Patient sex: F
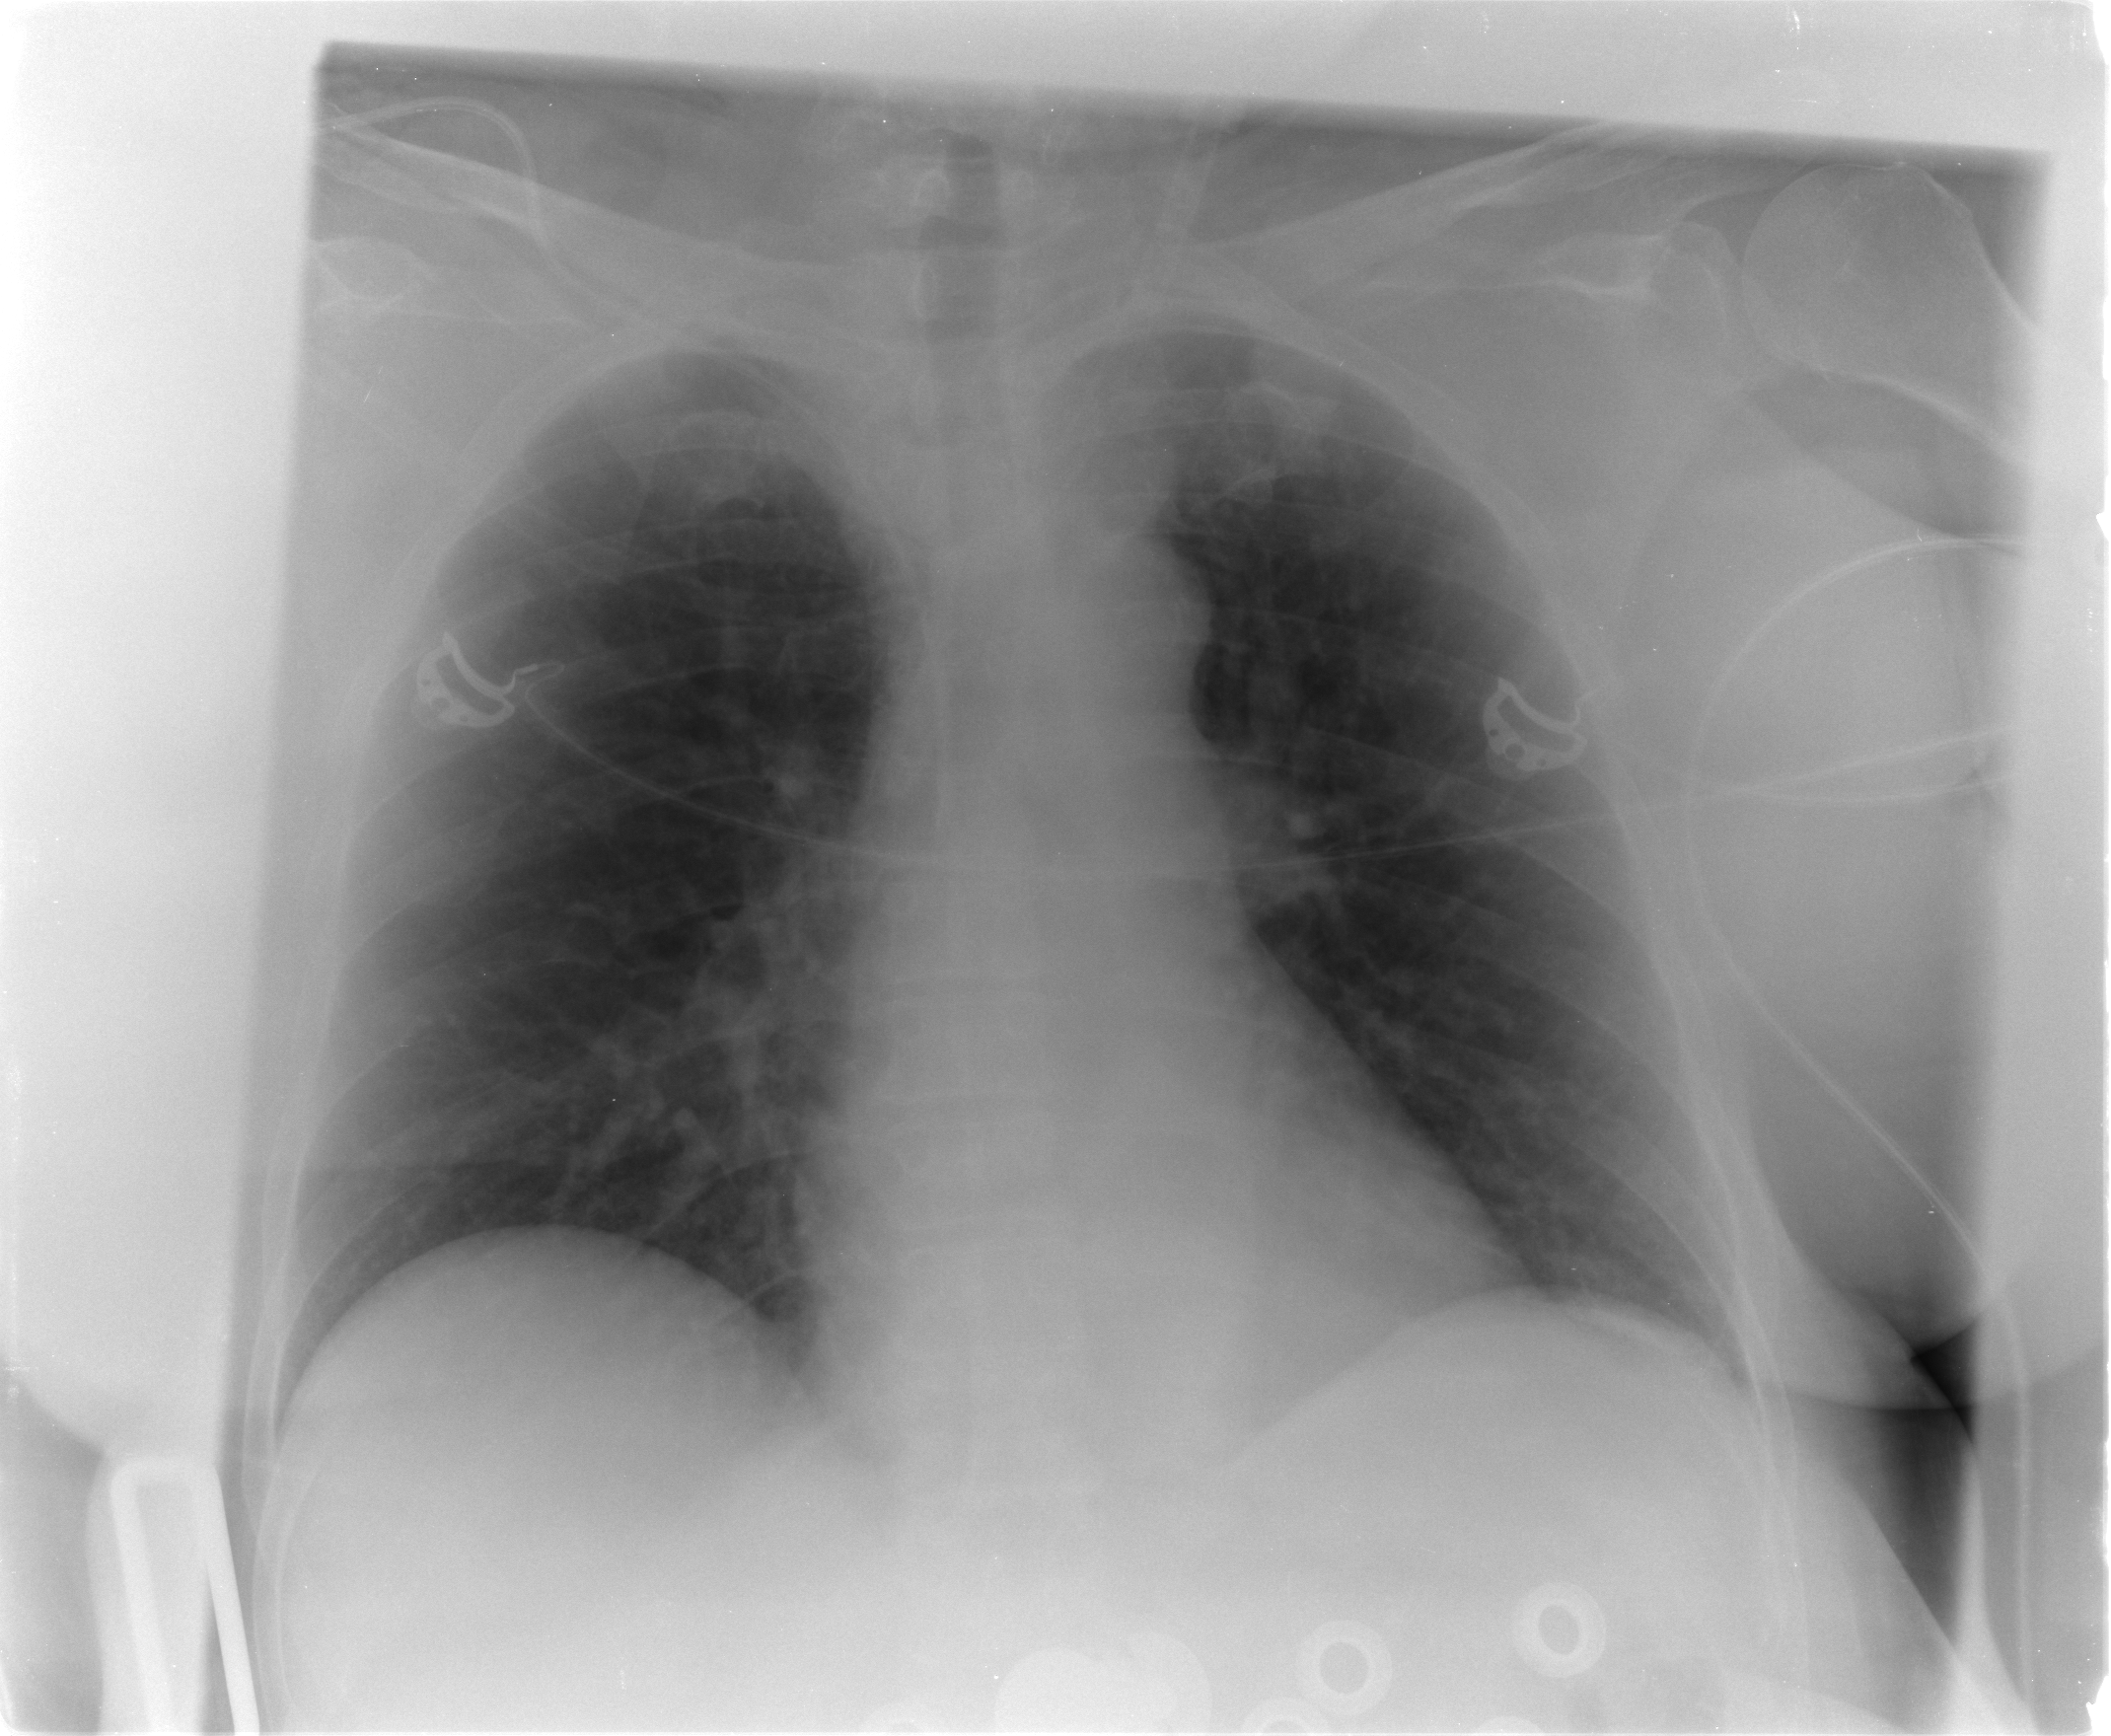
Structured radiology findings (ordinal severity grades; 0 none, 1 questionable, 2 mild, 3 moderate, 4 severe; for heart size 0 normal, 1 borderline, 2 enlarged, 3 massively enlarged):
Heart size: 0
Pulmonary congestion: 2
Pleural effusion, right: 0
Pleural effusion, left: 0
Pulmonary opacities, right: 0
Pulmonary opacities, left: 0
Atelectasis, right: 0
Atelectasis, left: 1